Interaction volume radius: 5 \u00c5
Interaction volume height: 20 \u00c5
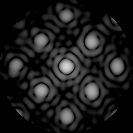
Disorder parameter: 0.1393